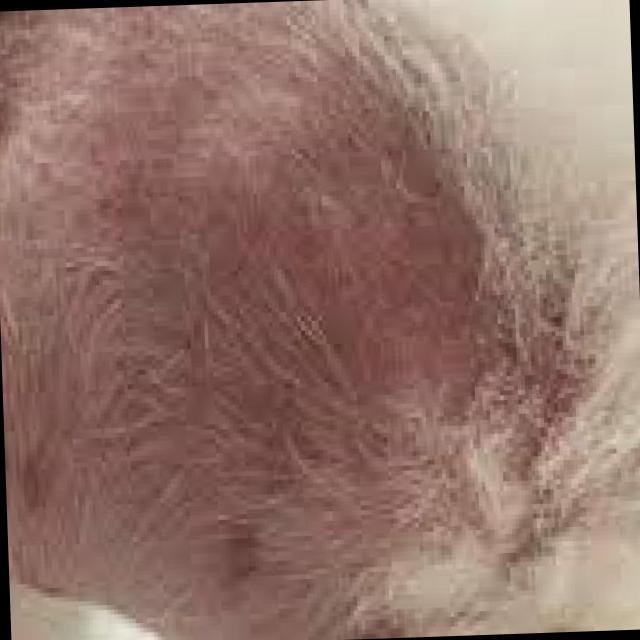
Canine fungal skin infection — characterized by alopecia, scaling, crusting, and circular lesions. Common agents include Malassezia and Candida species.